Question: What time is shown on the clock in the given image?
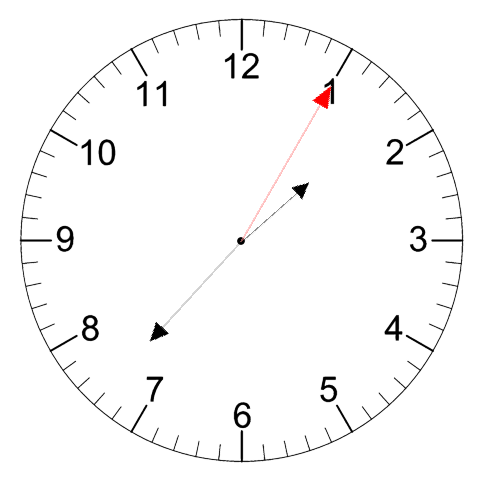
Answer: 01:37:05